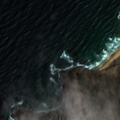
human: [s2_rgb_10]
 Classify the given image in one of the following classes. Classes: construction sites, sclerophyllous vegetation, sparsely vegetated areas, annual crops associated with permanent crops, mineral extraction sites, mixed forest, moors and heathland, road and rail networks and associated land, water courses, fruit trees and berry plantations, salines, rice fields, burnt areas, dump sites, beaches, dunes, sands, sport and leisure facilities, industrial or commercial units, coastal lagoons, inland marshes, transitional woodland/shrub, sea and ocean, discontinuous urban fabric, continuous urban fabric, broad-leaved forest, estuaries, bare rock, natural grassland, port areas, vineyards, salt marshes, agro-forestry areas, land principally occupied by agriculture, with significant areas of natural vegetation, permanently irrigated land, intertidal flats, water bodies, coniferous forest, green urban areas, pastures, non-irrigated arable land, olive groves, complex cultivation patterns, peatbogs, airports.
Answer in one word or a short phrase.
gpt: sclerophyllous vegetation, beaches, dunes, sands, sea and ocean